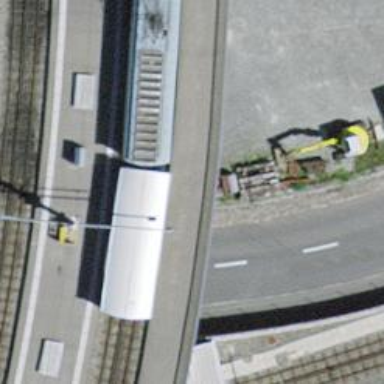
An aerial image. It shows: Railway bridge with electrified tracks and single contact line.